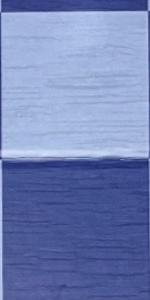
Label: Empty